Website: crate-barrel
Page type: order-returns
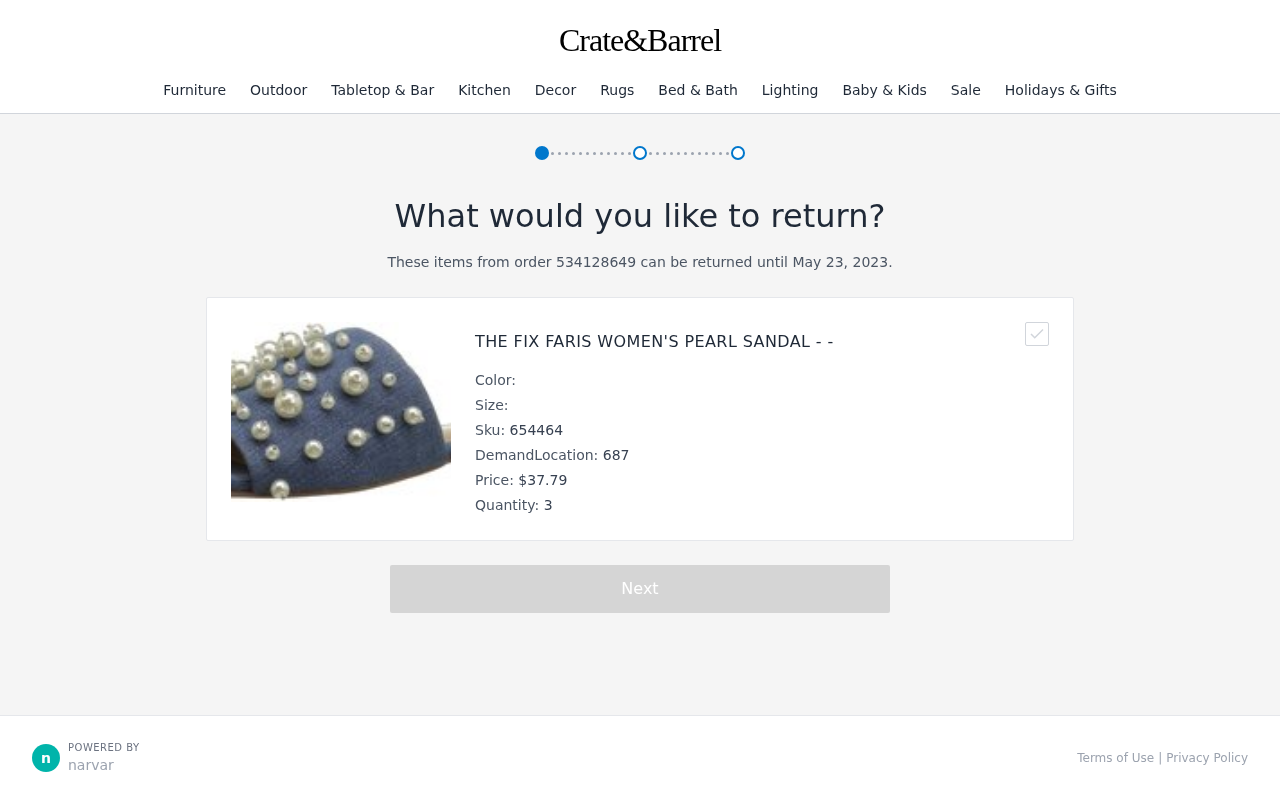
Product elements: key: PRODUCT1_NAME
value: The Fix Faris Women's Pearl Sandal -  -
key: PRODUCT1_PRICE
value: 37.79
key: PRODUCT1_QUANTITY
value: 3
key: PRODUCT1_SKU
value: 654464
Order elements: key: ORDER_ID
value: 534128649
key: ORDER_RETURN_BY_DATE
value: May 23, 2023
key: ORDER_DEMAND_LOCATION
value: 687